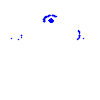
Particle: pion